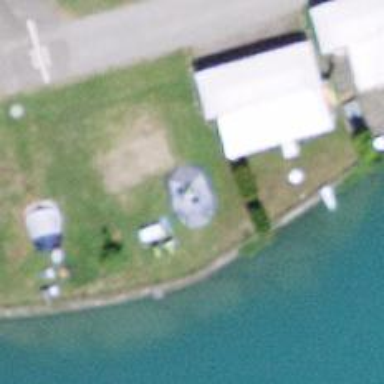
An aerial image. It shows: Camp pitch area with tents and caravans on grass surface.